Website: lowes
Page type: store-pickup
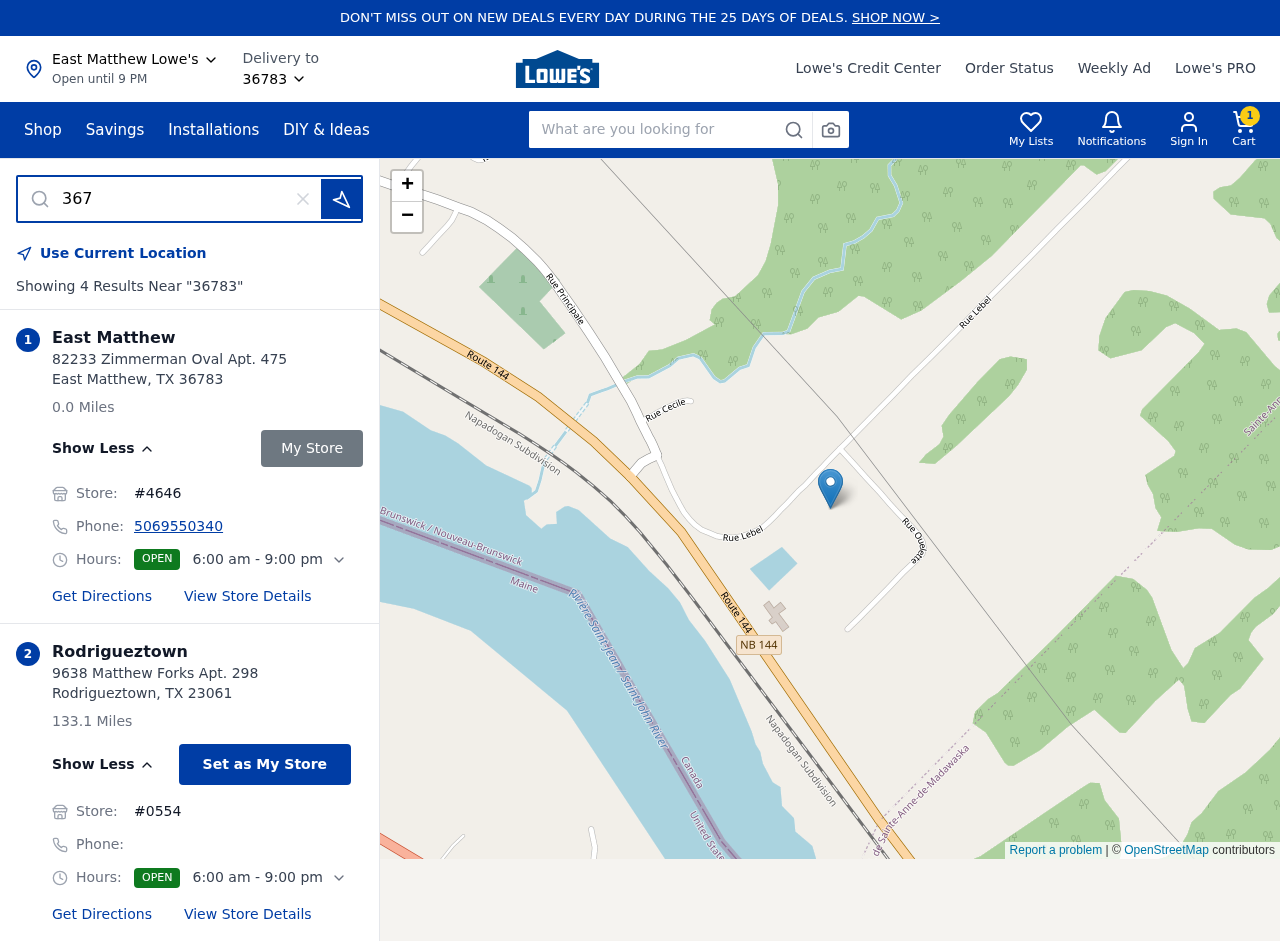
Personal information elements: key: PII_CITY
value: East Matthew
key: PII_CITY2
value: Rodrigueztown
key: PII_LOCATION1_STREET
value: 82233 Zimmerman Oval Apt. 475
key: PII_LOCATION2_POSTCODE
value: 23061
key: PII_LOCATION2_STREET
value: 9638 Matthew Forks Apt. 298
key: PII_PHONE
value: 5069550340
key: PII_POSTCODE
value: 36783
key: PII_STATE_ABBR
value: TX
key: PII_POSTCODE3
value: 36783
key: PII_POSTCODE_FULL
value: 36783
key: PII_POSTCODE_NUMERIC
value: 36783
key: PII_STATE_ABBR2
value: TX
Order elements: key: ORDER_NUM_ITEMS
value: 1
Search elements: key: HEADER_SEARCH
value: What are you looking for
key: SEARCH_STORE_LOCATION
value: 36783